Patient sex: M
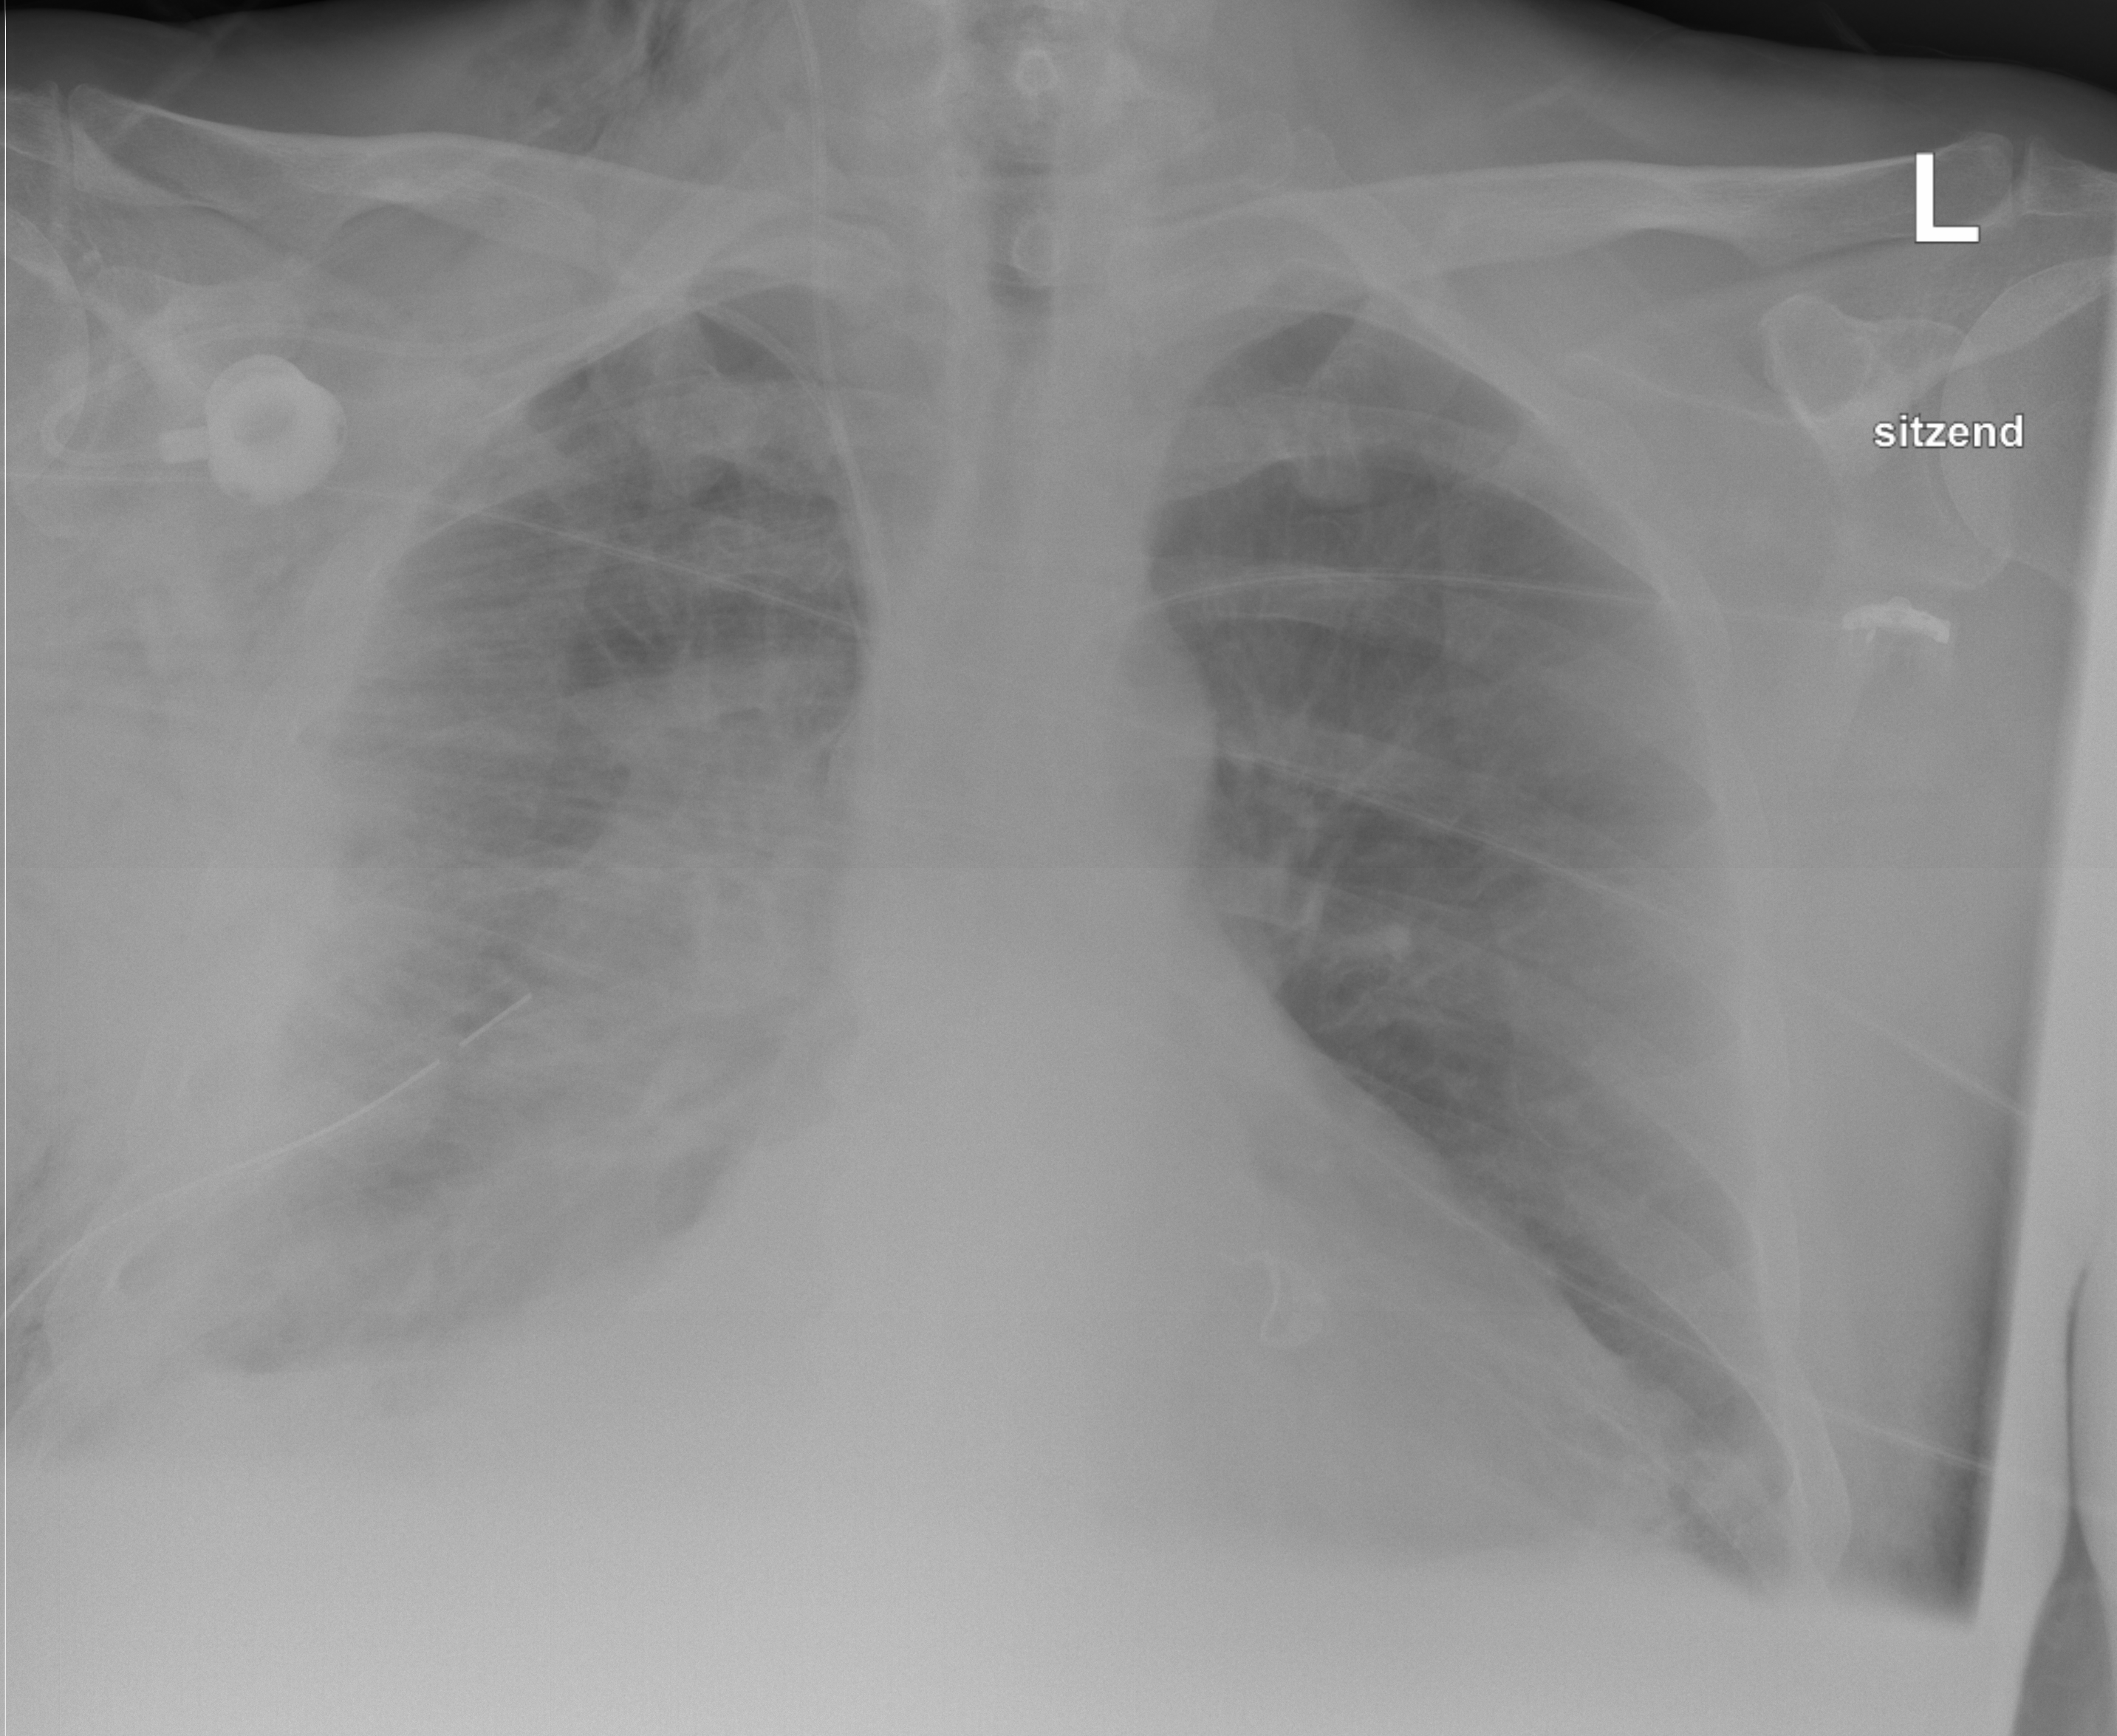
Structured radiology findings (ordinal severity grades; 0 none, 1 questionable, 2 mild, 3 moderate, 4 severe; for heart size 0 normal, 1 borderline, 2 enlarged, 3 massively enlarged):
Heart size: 2
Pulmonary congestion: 0
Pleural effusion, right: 2
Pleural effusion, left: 0
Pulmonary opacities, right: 0
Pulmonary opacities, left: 0
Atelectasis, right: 2
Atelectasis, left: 2